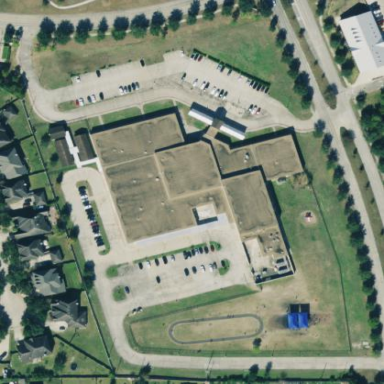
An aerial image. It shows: School.